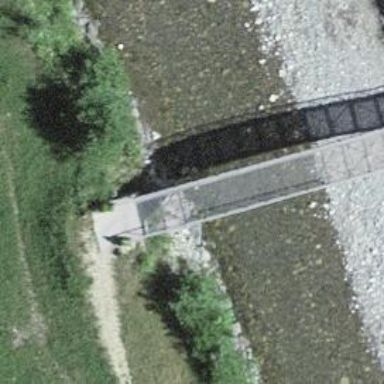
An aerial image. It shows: Footway bridge.